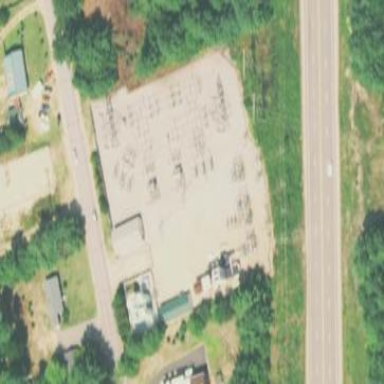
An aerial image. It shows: Distribution power substation secured by fence.